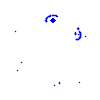
Particle: electron